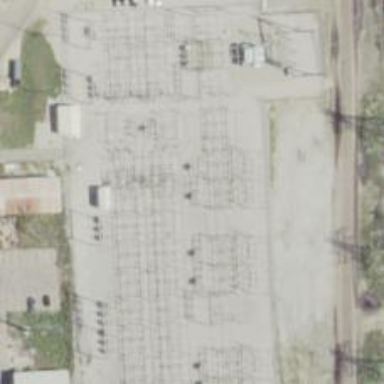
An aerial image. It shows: Switch used for power control.